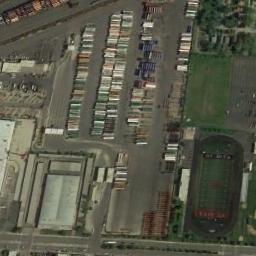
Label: ground_track_field